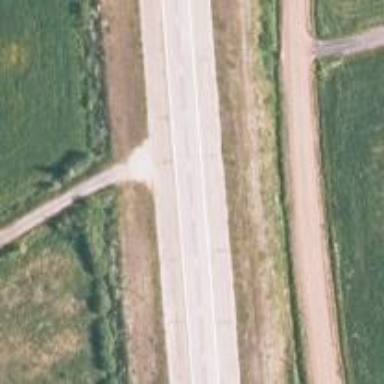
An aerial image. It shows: Asphalt road strip at primary highway near airport.